Field crop: tomato
Growth stage: 1
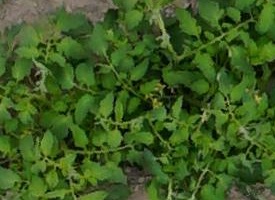
Species: tomato